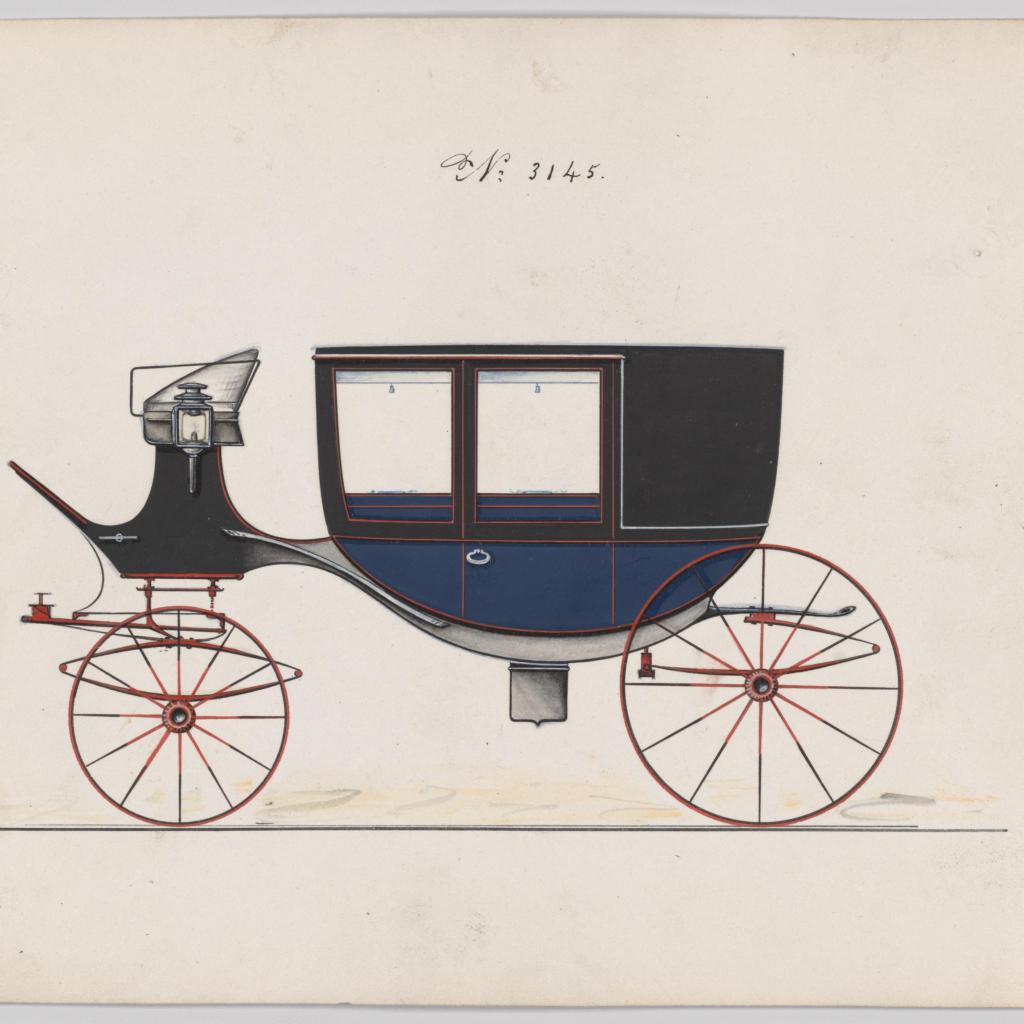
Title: Design for Glass Panel Coach, no. 3145
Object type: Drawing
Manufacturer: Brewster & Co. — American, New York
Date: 1875
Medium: Pen and black ink, watercolor and gouache with gum arabic
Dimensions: sheet: 6 7/8 x 9 5/8 in. (17.5 x 24.4 cm)
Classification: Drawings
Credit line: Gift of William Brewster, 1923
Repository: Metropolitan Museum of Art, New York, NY